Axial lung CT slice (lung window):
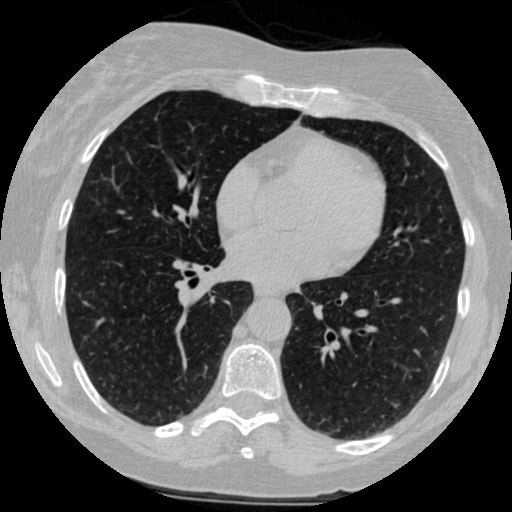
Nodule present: no